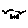
Label: bird